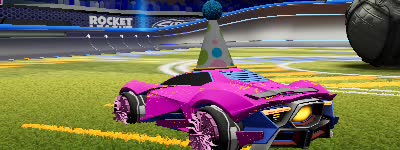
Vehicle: werewolf